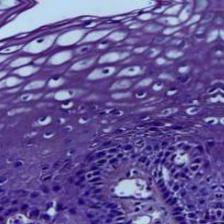
Diagnosis: Normal